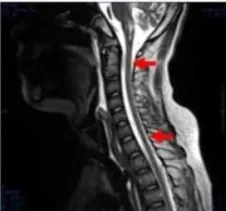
(A-E) Axial, T2-weighted MRI at 2 months following hospitalization revealed hyperintensities in the bilateral thalamus (arrow and hollow arrow in A), tegmental area of the midbrain (arrow in B), pons (hollow arrow in C), and medulla (arrow in D).
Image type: radiology (mri)